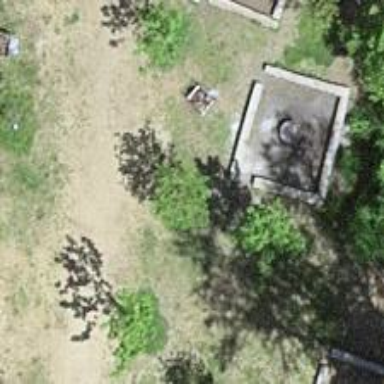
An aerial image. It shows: Picnic site for tourists.